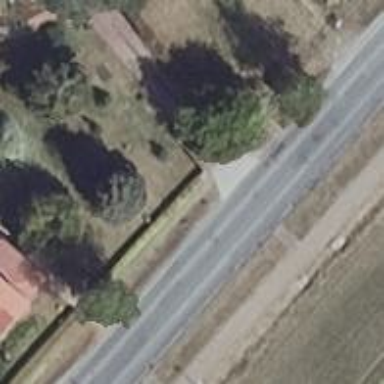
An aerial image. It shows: Driveway leading to service road.